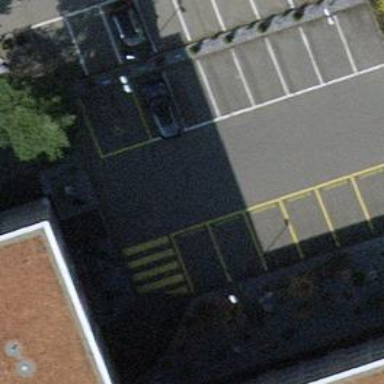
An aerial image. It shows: Road serving as parking aisle.